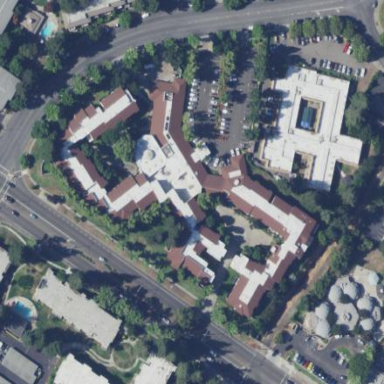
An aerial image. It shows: Residential building that serves as nursing home.